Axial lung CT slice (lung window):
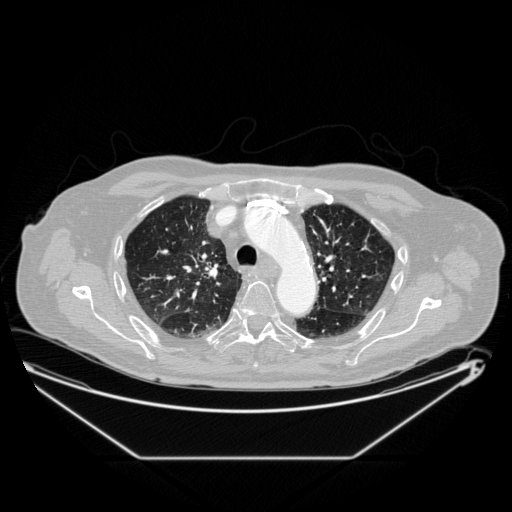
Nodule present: no